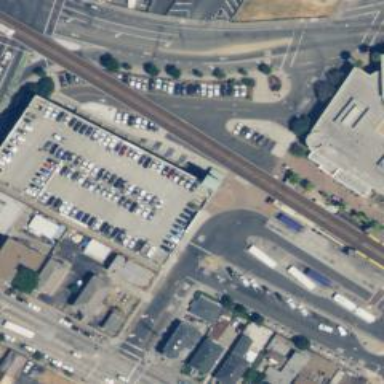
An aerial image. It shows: Busway road with separate sidewalks.